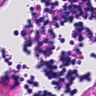
Metastatic tissue present: no